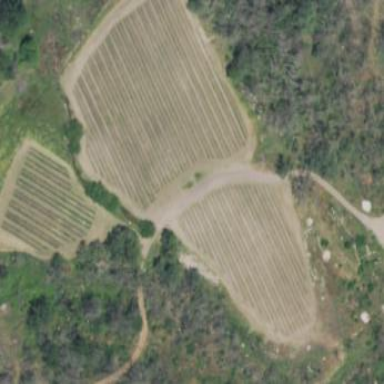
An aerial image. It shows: Vineyard growing wine grapes.